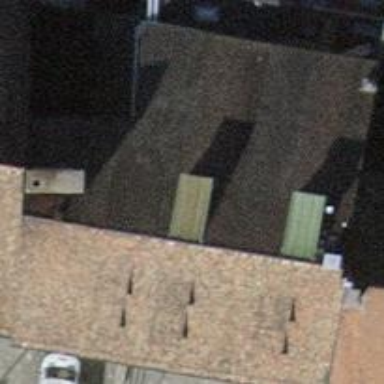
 and the building is light green in color."